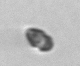
Label: Heterocapsa_rotundata